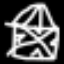
Label: diamond